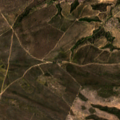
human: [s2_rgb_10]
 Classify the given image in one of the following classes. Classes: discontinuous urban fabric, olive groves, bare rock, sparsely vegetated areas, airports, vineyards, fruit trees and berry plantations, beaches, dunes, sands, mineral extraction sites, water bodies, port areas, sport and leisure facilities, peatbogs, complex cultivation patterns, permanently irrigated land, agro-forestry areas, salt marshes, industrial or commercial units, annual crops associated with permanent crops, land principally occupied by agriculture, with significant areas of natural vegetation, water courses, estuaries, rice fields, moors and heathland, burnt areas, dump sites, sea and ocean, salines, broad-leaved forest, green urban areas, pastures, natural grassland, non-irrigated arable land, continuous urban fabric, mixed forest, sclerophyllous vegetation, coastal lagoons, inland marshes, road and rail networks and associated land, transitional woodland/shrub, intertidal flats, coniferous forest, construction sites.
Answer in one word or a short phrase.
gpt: broad-leaved forest, transitional woodland/shrub